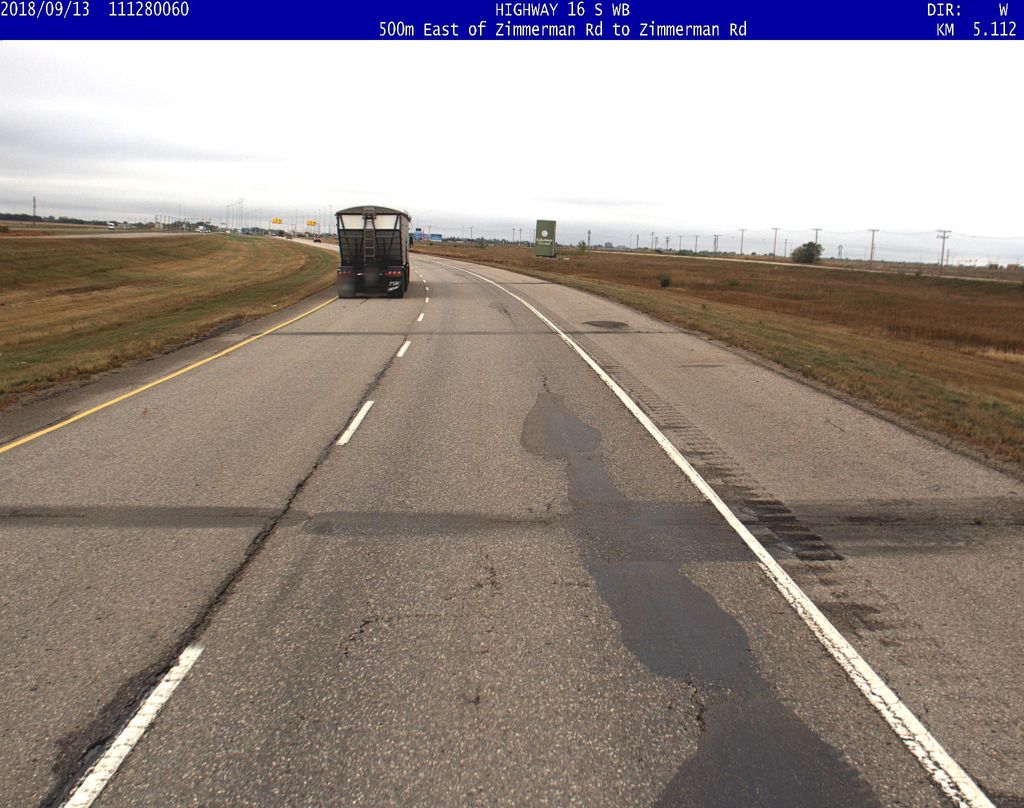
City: saskatoon